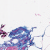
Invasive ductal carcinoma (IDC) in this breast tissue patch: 0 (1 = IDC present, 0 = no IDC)